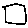
Label: square